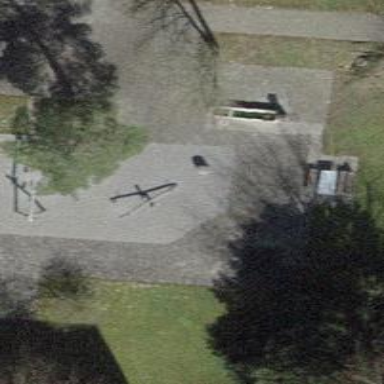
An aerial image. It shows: Playground area for leisure activities on the land.